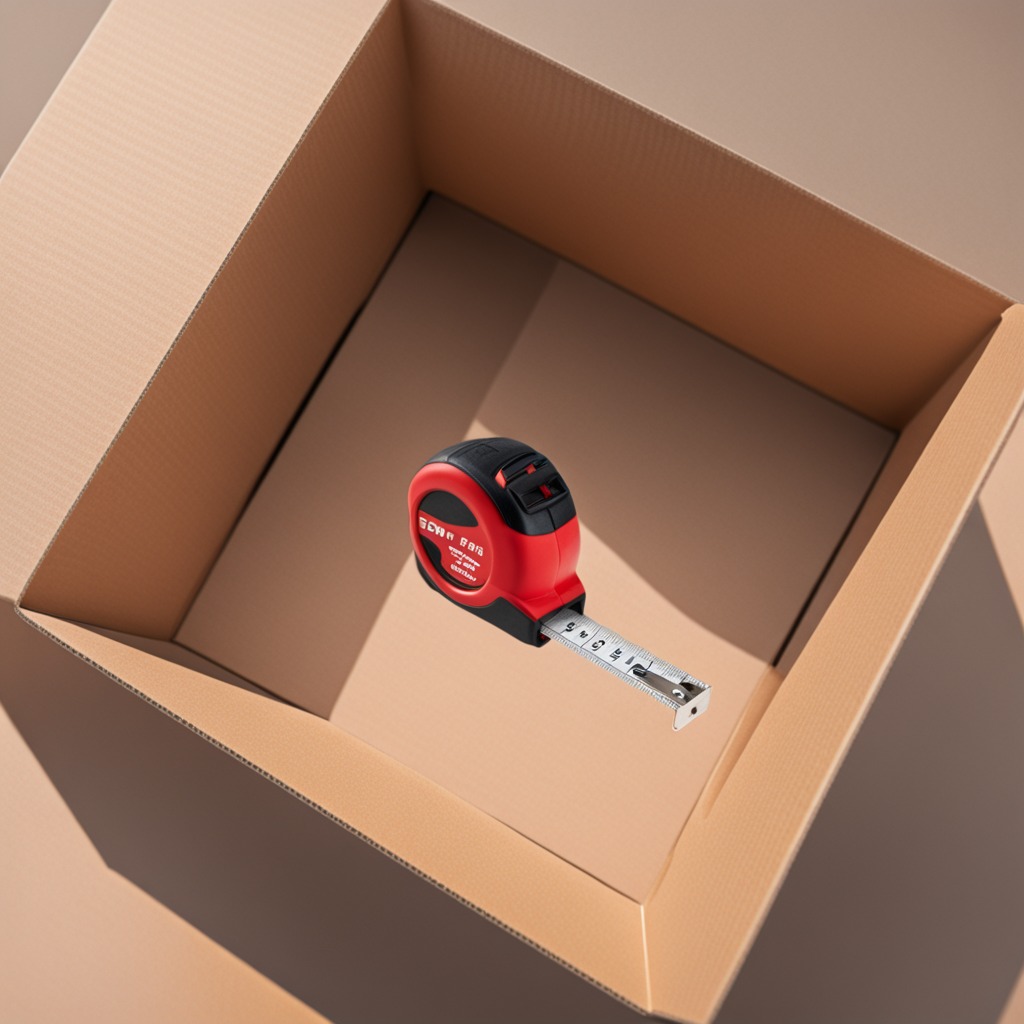
A measuring tape lies on a clean dry cardboard box surface in an outdoor workshop during daytime bright natural light soft shadows slightly creased but